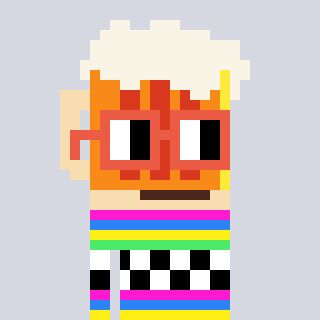
a pixel art character with square orange glasses, a beer-shaped head and a purple-colored body on a cool background